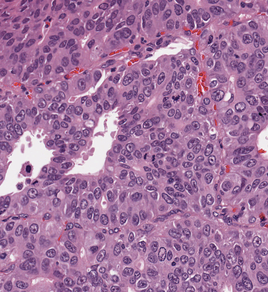
Tumor epithelial tissue: yes
Tumor-associated stroma tissue: no
Normal tissue: no